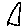
Label: triangle